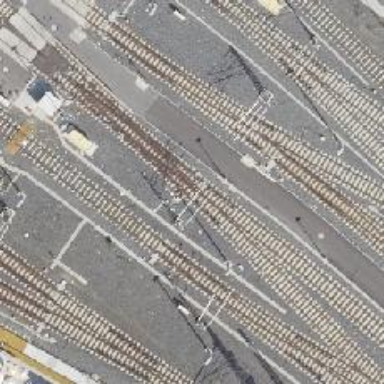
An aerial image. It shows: Railway switch.